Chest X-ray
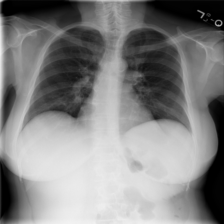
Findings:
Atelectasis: negative
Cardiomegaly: negative
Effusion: negative
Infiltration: negative
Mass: negative
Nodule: negative
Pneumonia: negative
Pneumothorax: negative
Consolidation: negative
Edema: negative
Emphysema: negative
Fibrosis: negative
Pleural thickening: negative
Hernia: negative